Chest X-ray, AP view. Patient: 52 years old, sex M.
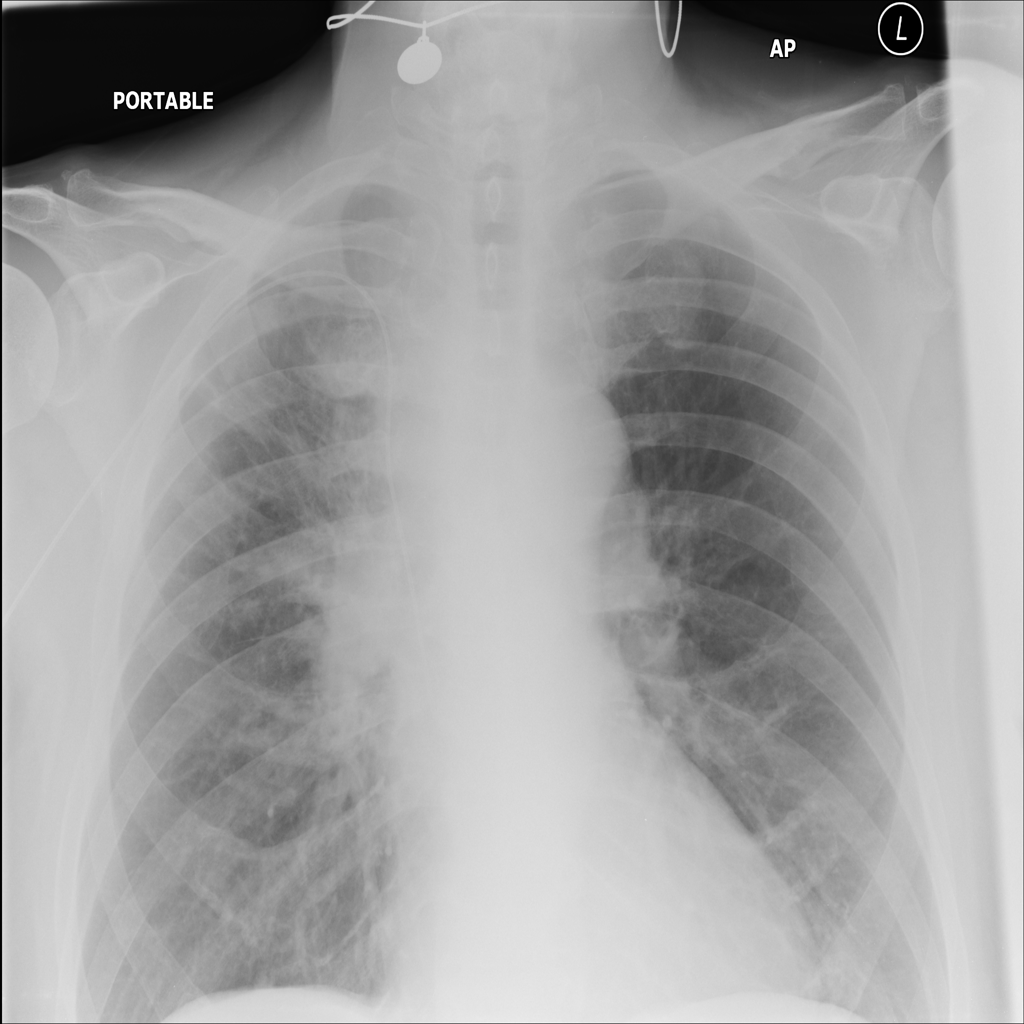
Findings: Infiltration